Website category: sports
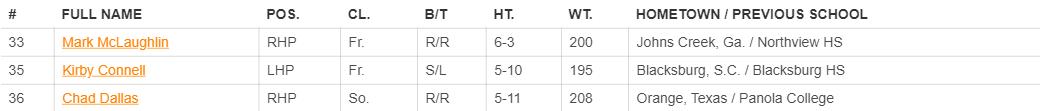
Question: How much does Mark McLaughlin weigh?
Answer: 200

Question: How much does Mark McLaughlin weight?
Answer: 200

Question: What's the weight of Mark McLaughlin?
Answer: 200

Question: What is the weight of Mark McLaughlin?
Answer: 200

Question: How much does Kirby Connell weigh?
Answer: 195

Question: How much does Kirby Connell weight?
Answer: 195

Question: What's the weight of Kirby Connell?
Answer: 195

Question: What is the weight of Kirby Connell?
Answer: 195

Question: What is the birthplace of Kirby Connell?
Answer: Blacksburg, S.C.

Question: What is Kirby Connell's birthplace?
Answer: Blacksburg, S.C.

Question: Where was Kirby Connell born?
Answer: Blacksburg, S.C.

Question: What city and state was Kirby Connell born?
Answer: Blacksburg, S.C.

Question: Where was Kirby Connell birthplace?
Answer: Blacksburg, S.C.

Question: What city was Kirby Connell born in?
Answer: Blacksburg, S.C.

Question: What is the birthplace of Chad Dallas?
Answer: Orange, Texas

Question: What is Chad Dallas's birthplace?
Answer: Orange, Texas

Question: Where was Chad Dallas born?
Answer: Orange, Texas

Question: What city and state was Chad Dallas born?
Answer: Orange, Texas

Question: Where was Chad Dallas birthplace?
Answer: Orange, Texas

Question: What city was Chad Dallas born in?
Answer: Orange, Texas

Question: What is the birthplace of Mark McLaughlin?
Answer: Johns Creek, Ga.

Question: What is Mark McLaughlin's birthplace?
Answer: Johns Creek, Ga.

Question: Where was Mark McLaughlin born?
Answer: Johns Creek, Ga.

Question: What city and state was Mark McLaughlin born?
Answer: Johns Creek, Ga.

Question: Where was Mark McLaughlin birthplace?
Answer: Johns Creek, Ga.

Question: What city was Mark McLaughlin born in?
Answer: Johns Creek, Ga.

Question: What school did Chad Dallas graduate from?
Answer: Panola College

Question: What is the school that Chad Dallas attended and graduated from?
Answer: Panola College

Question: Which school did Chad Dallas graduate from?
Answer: Panola College

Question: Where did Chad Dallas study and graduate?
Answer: Panola College

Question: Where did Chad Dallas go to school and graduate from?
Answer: Panola College

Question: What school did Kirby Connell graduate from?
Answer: Blacksburg HS

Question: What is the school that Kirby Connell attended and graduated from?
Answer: Blacksburg HS

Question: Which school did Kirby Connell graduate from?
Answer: Blacksburg HS

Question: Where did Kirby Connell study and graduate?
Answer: Blacksburg HS

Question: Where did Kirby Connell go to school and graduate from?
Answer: Blacksburg HS

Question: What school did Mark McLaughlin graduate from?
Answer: Northview HS

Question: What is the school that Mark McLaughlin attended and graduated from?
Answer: Northview HS

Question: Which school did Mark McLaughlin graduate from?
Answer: Northview HS

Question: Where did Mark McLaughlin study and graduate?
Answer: Northview HS

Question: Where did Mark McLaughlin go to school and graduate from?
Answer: Northview HS